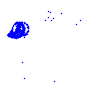
Particle: electron